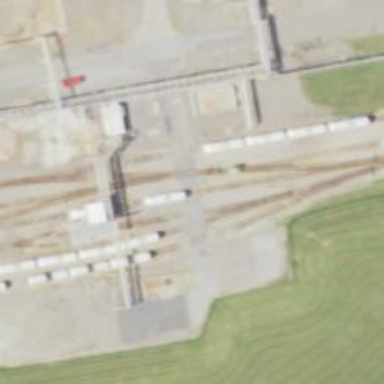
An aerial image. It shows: Railway spur service.